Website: bh-photo
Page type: billing-address
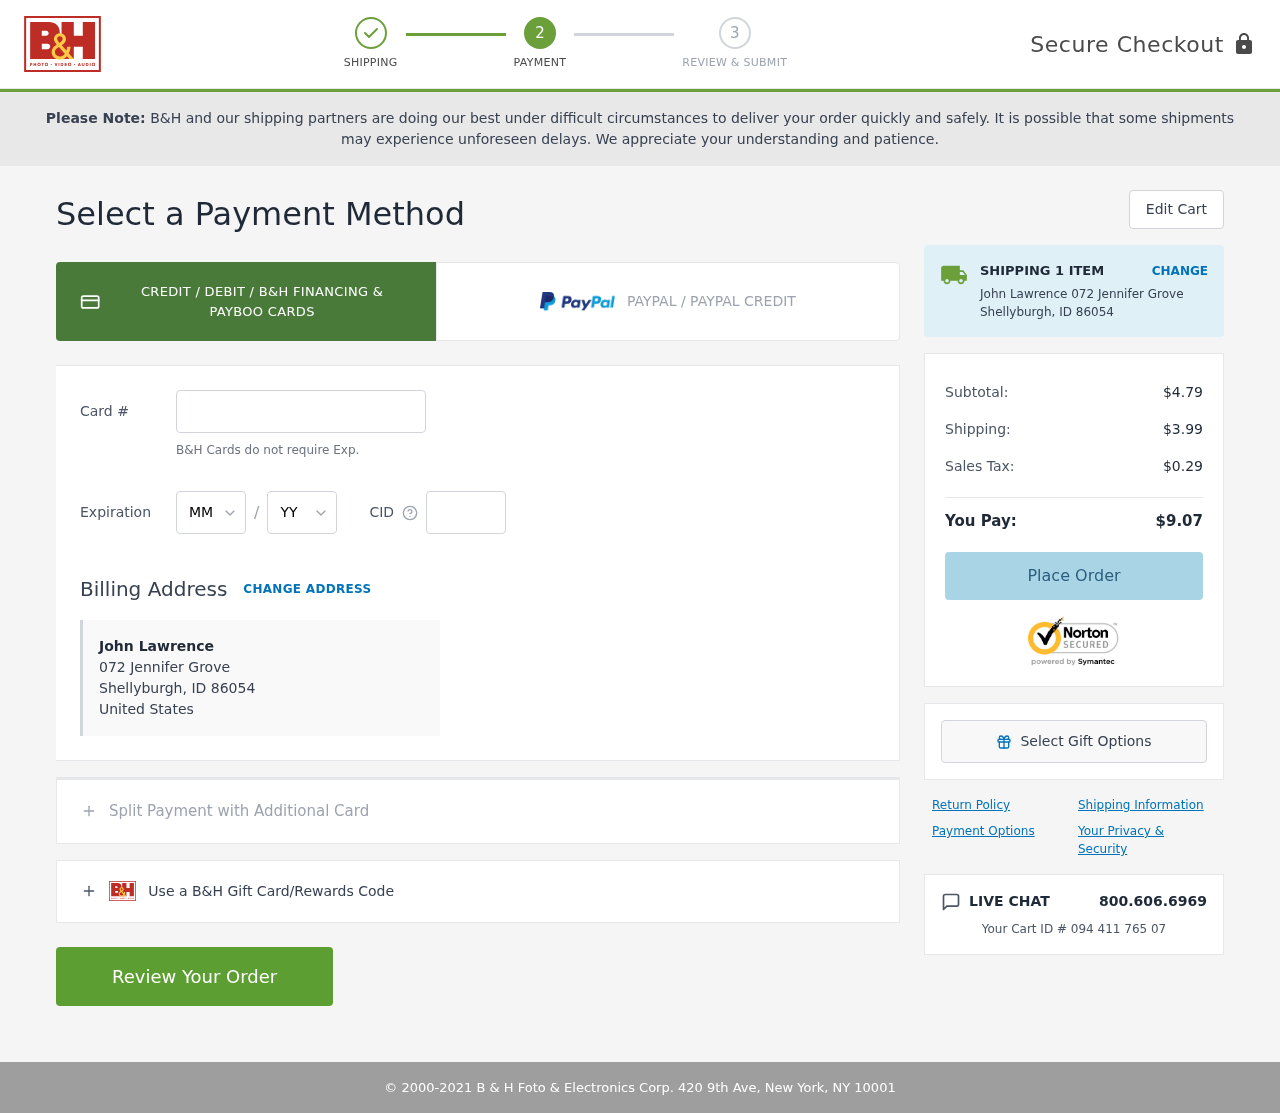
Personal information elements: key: PII_CARD_CVV
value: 889
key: PII_CARD_EXPIRY_MONTH
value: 10
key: PII_CARD_EXPIRY_YEAR
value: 28
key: PII_CARD_NUMBER
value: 2267 5899 1701 8133
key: PII_CITY
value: Shellyburgh
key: PII_COUNTRY
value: United States
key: PII_FULLNAME
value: John Lawrence
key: PII_POSTCODE
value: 86054
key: PII_STATE_ABBR
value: ID
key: PII_STREET
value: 072 Jennifer Grove
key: PII_FULLNAME2
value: John Lawrence
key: PII_CITY_STATE
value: Shellyburgh, ID
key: PII_POSTCODE_FULL
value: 86054
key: PII_POSTCODE_NUMERIC
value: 86054
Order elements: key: ORDER_NUM_ITEMS
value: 1
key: ORDER_SUBTOTAL
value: $4.79
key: ORDER_SHIPPING_COST
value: $3.99
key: ORDER_TAX
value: $0.29
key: ORDER_TOTAL
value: $9.07
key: ORDER_ID
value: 094 411 765 07